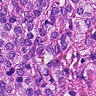
Metastatic tissue present: yes